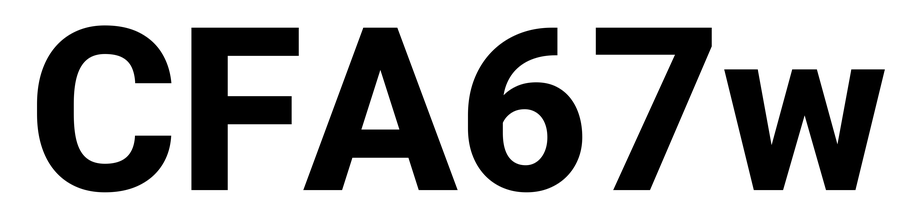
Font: Roboto_ExtraBold